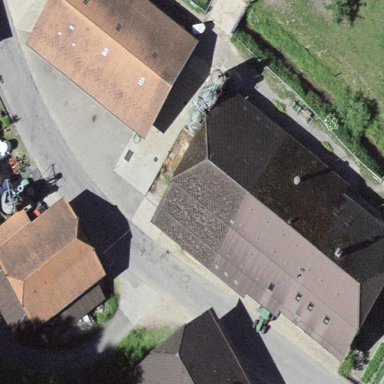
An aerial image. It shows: Farmyard area.